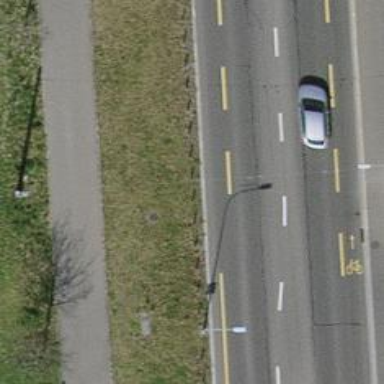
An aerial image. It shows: Bollard barrier.